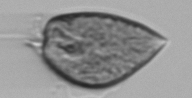
Label: Prorocentrum_micans